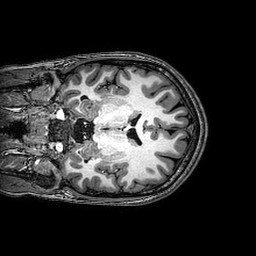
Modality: T1w
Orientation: coronal
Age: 22
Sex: female
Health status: healthy
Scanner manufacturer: philips
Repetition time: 0.008333 s
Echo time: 0.00383 s